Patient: sex F, age 65
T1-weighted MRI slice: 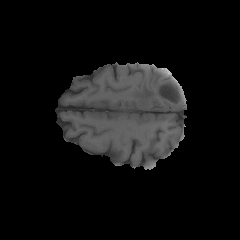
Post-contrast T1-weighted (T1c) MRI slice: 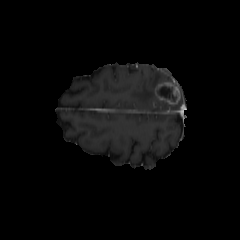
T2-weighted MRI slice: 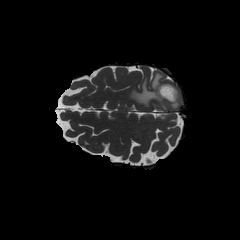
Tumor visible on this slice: yes
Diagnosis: Glioblastoma, IDH-wildtype
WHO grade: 4